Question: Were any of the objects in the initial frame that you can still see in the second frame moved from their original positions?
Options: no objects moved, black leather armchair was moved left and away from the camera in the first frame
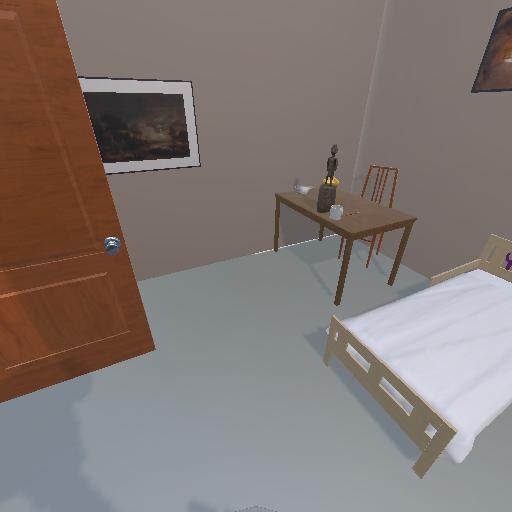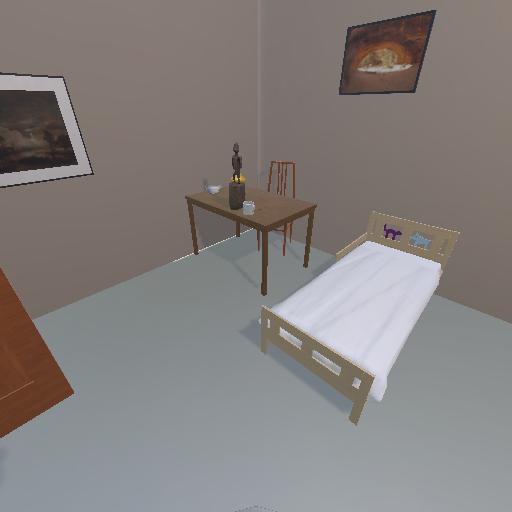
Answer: no objects moved